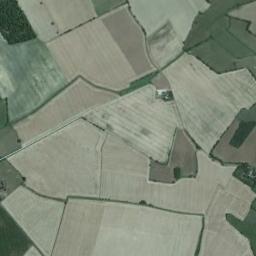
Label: rectangular_farmland